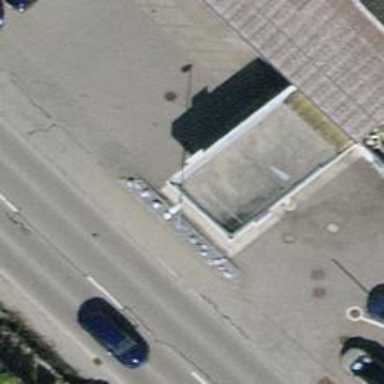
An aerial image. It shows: Fuel station.